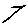
Label: star